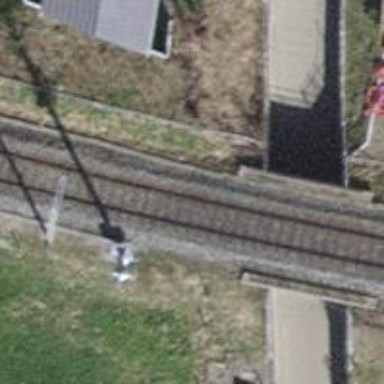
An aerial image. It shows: Bridge with electrified rail tracks and contact line.